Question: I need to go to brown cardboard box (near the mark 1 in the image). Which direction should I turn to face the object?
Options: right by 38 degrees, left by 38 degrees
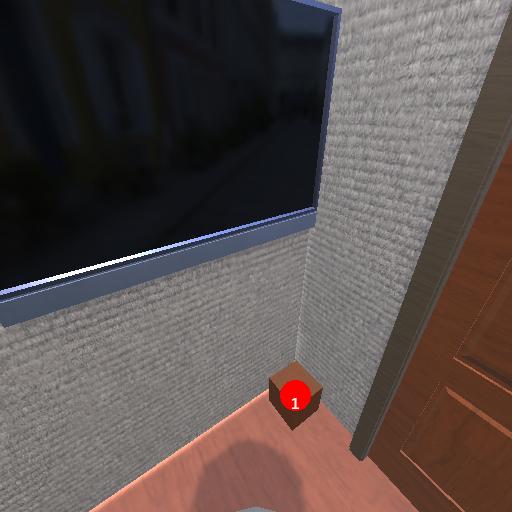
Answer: right by 38 degrees